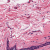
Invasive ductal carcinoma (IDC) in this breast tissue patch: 0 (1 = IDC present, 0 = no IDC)